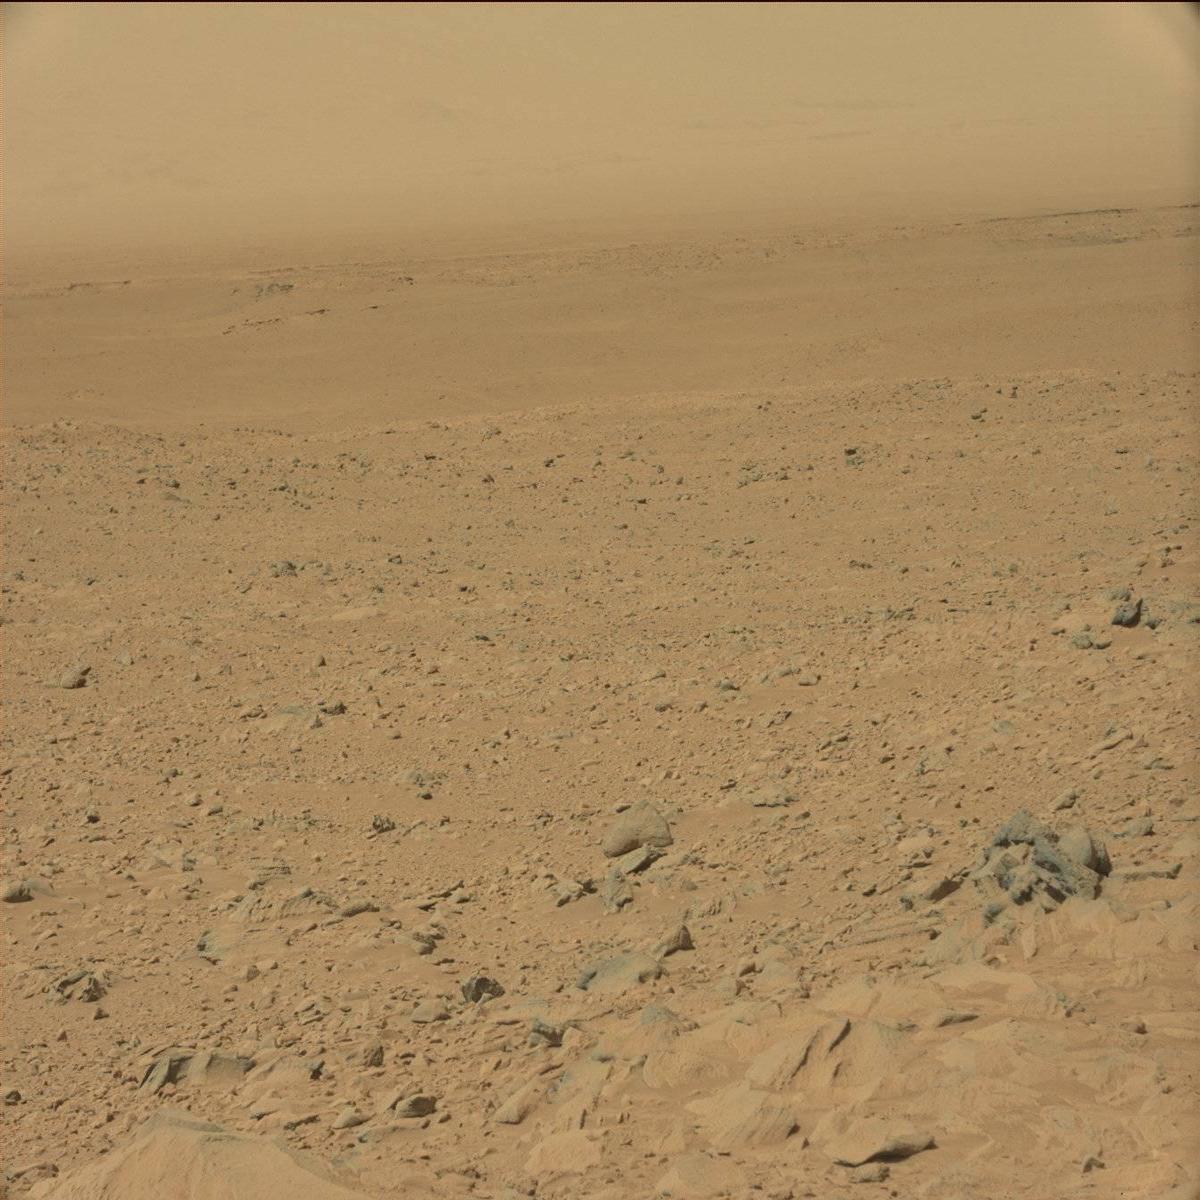
Terrain classes present: Bedrock, Ridge, Sand / Soil